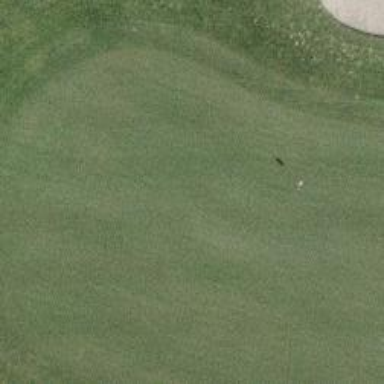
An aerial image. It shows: Golf green.